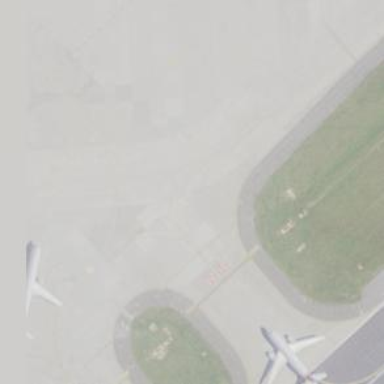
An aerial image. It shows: Image of taxiway at airport.